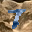
Label: 7